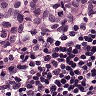
Metastatic tissue present: yes